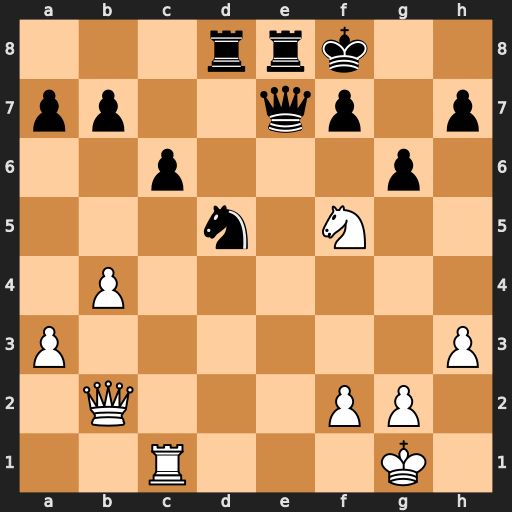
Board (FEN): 3rrk2/pp2qp1p/2p3p1/3n1N2/1P6/P6P/1Q3PP1/2R3K1
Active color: w
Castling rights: -
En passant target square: -
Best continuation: Qg7#